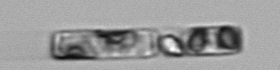
Label: Guinardia_delicatula_TAG_internal_parasite